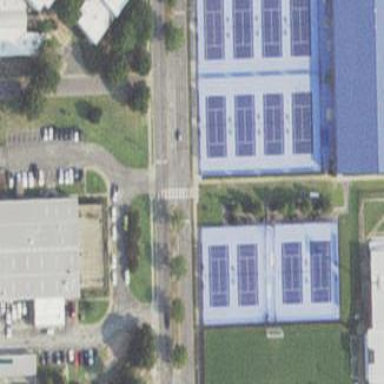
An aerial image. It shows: Tennis court on pitch.